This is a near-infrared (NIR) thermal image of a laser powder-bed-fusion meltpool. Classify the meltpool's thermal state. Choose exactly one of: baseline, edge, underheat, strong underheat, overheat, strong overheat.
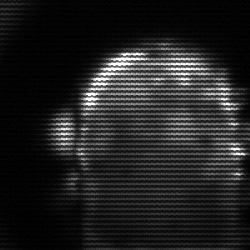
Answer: baseline